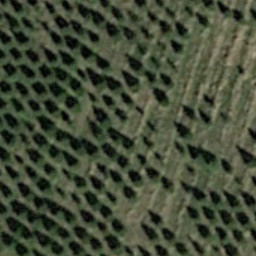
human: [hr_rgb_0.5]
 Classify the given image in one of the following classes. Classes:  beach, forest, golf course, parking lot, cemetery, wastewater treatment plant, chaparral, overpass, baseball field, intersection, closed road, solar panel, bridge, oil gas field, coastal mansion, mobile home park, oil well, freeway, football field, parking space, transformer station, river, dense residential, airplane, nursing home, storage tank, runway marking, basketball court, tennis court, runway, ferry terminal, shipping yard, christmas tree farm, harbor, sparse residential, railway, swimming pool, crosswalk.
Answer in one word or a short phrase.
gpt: christmas tree farm